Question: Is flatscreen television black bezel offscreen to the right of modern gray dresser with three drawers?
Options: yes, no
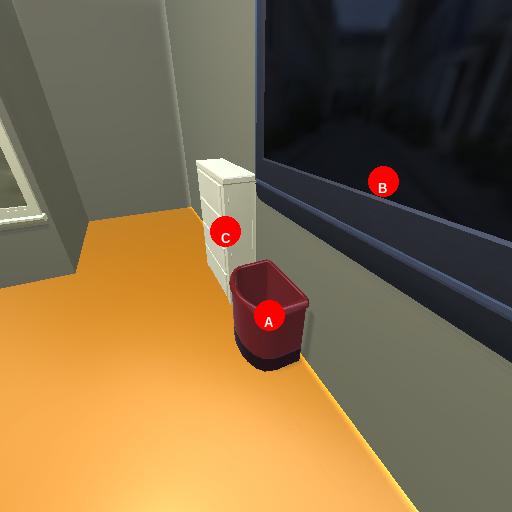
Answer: yes